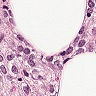
Metastatic tissue present: yes